Field crop: maize
Growth stage: 2
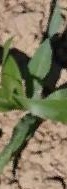
Species: maize